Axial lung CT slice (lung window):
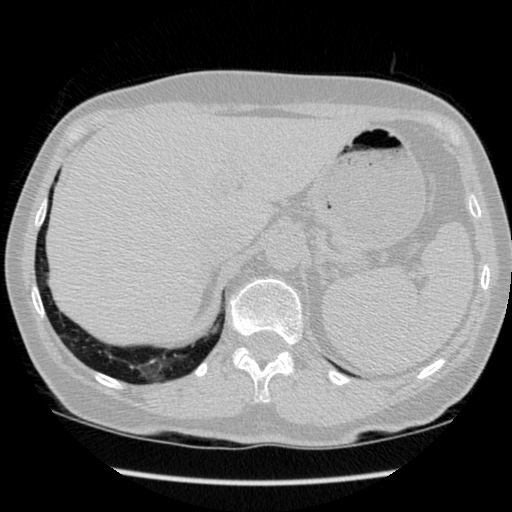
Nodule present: no